Brain MRI, t2w sequence, axial 2D slice.
Patient: age 38, sex F, weight 95 kg, height 1.95 m
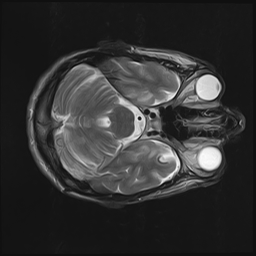